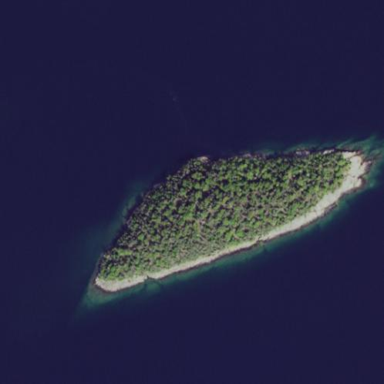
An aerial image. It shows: Islet.